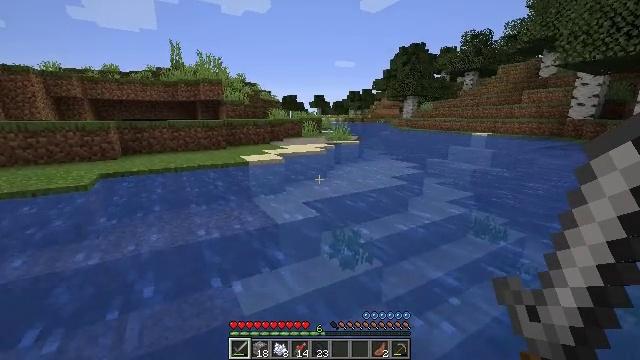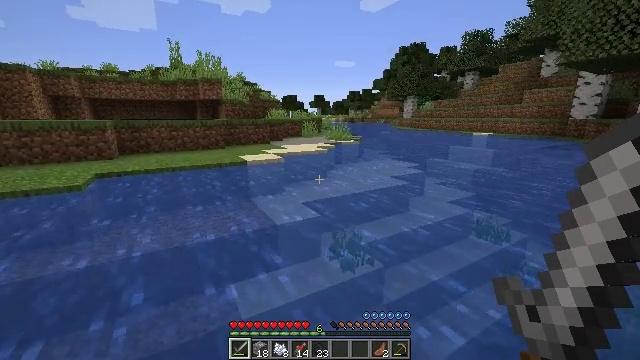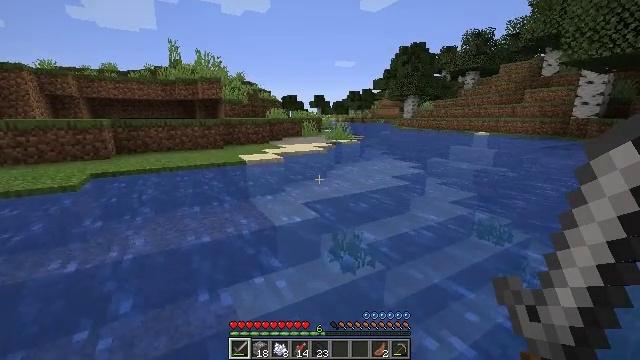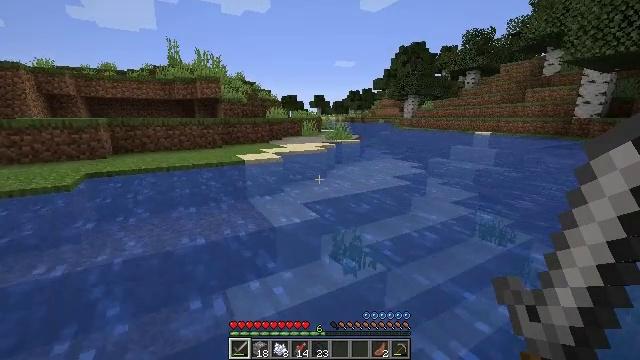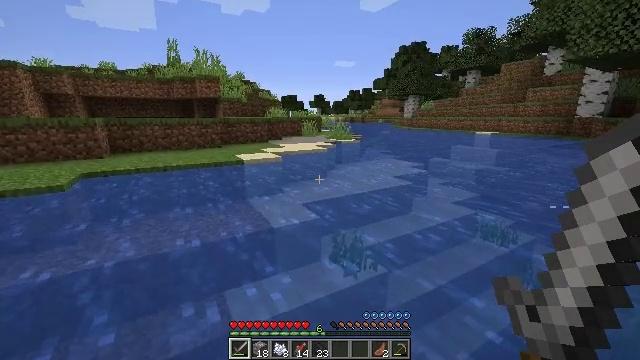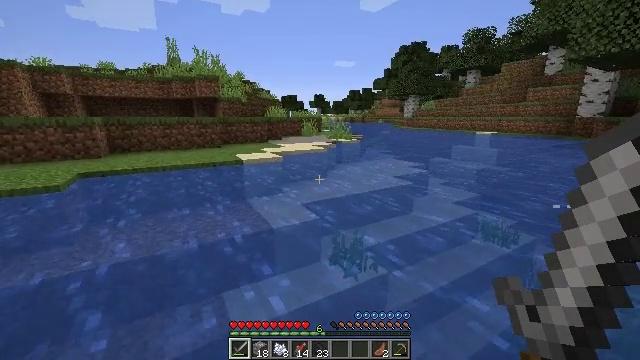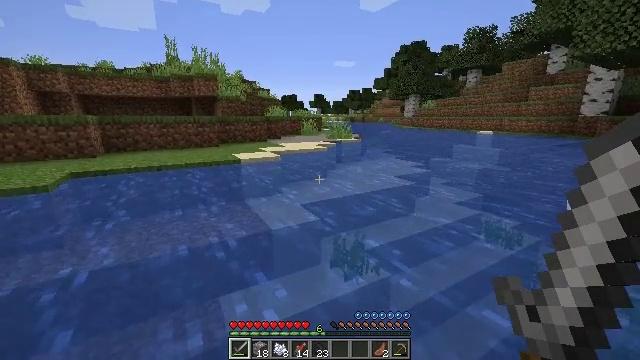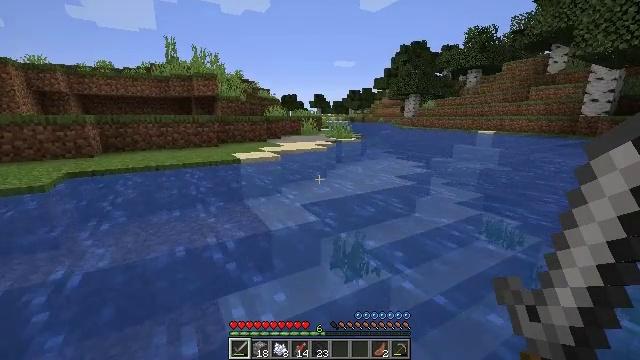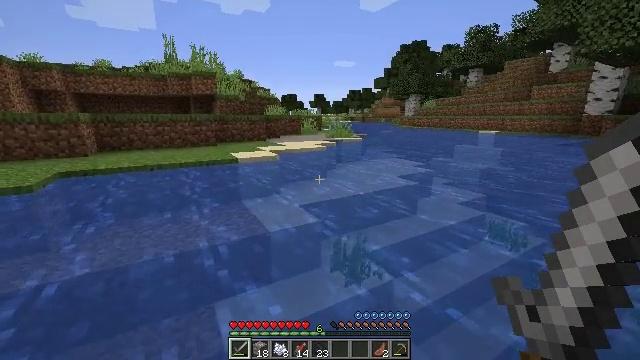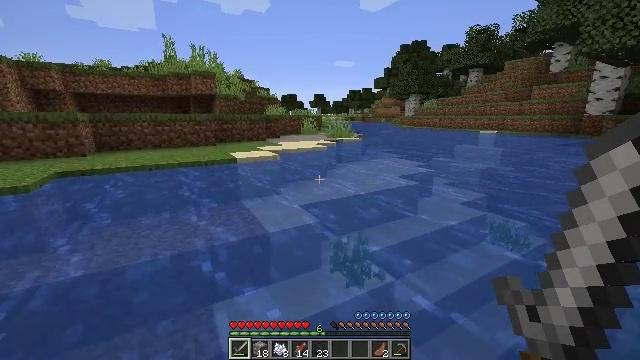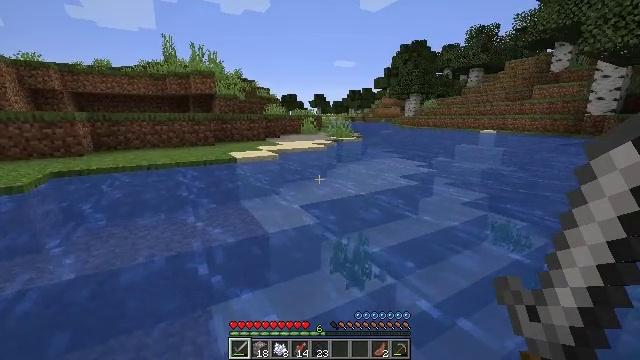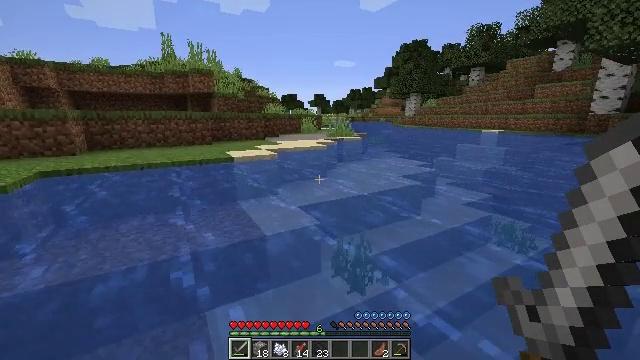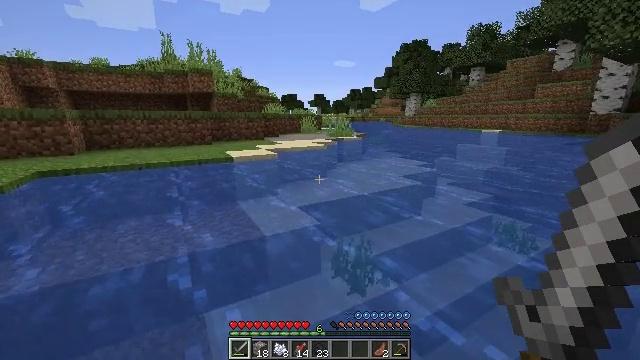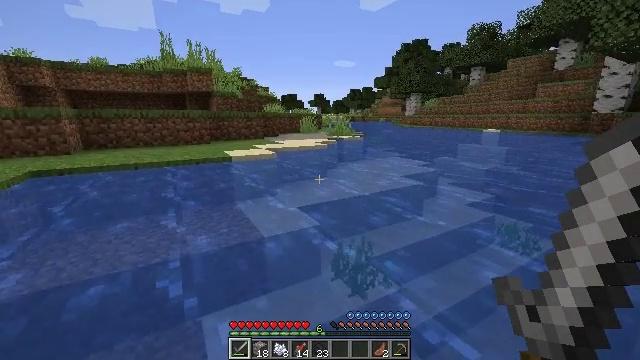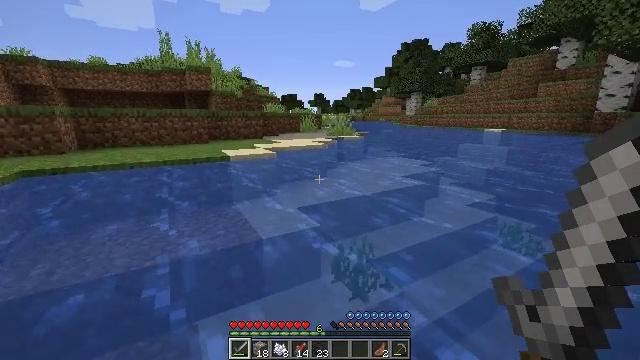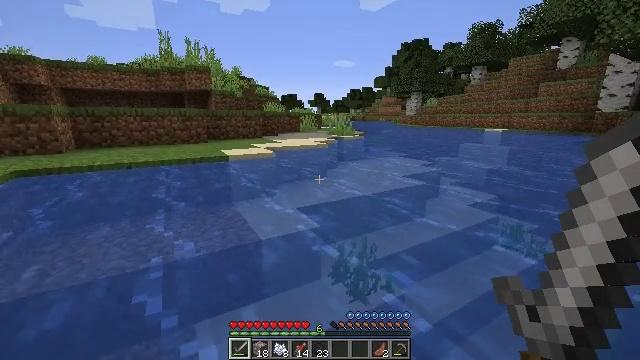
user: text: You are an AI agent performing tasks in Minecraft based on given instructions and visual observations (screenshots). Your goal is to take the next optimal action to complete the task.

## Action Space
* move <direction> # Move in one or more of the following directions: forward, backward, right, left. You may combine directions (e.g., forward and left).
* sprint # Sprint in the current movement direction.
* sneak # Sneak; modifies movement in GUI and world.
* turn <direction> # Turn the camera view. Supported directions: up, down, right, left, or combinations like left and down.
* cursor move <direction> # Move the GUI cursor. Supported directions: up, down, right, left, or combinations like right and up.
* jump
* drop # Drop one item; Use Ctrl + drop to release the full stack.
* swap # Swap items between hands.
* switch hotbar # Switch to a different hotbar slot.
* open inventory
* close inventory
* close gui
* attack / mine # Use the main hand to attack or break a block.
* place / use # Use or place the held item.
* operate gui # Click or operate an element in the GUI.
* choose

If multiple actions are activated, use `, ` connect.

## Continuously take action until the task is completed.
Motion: motion action
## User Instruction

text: Kill the salmon.
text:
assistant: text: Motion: move forward
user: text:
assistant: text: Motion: move forward
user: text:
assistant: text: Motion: move forward
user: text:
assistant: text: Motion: move forward
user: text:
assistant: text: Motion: move forward
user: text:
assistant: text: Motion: move forward
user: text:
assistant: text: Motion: move forward
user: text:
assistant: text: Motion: move forward
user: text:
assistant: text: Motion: move forward
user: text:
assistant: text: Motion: move forward
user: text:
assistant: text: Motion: move forward
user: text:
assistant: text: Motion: move forward
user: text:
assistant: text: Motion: move forward
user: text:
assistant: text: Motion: move forward
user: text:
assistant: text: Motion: move forward
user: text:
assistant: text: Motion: move forward
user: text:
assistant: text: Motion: move forward, turn down
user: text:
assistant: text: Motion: move forward, turn right and down
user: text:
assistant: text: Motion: move forward, turn down
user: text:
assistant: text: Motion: move forward, turn down
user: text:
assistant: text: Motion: move forward, turn down
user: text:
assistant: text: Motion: move forward, turn down
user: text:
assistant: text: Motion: move forward, turn down
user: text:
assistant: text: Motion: move forward
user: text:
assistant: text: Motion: move forward
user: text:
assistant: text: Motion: move forward
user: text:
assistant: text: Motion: move forward
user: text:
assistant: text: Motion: move forward
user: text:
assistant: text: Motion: move forward
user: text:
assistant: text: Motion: move forward